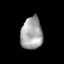
Tissue: lung
Cell type: Endothelial cells
Senescence score: 0.5593
Nuclear area (px): 687
Mean DAPI intensity: 164.236